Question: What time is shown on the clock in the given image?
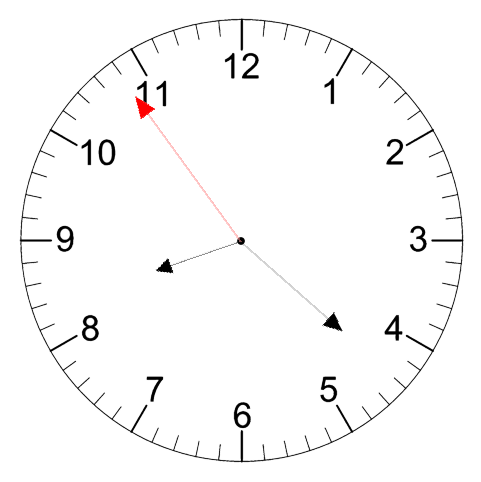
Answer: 08:21:54